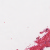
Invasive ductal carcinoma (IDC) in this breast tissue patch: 0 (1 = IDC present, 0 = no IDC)